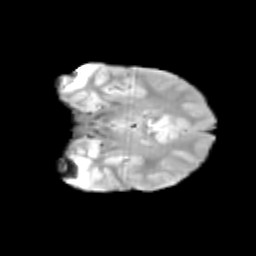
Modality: T2w
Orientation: coronal
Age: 11
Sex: female
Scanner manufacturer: siemens
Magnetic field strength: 3 T
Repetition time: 3.8 s
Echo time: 0.07 s